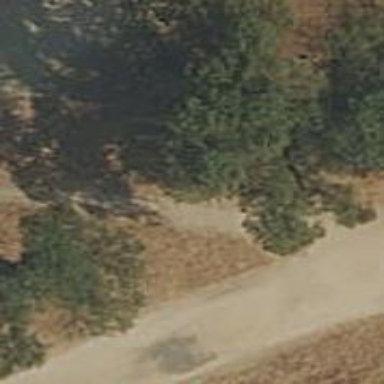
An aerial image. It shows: Dirt path.